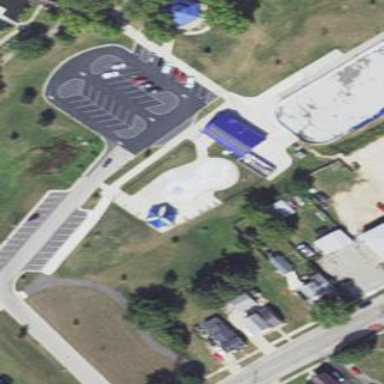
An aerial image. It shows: Water park.